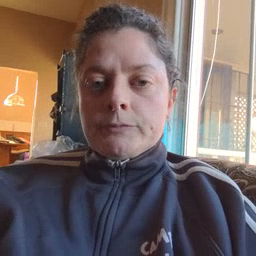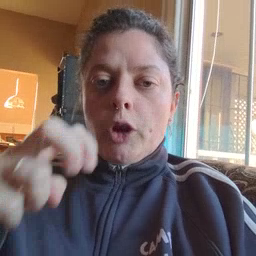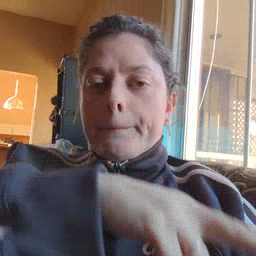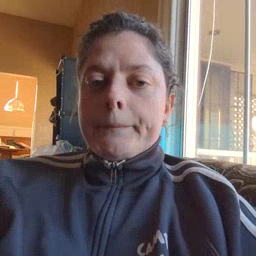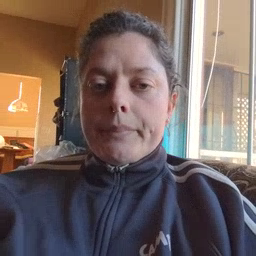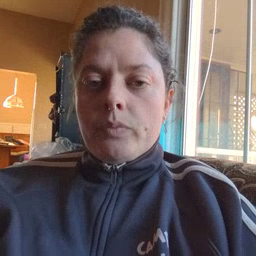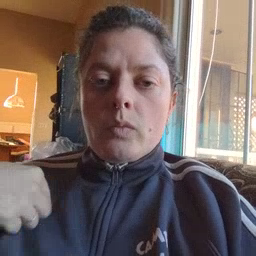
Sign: jump